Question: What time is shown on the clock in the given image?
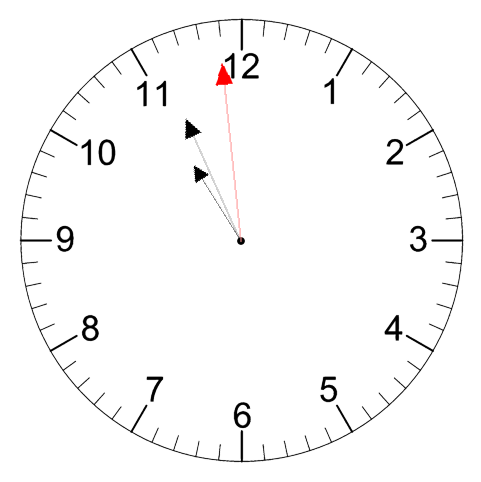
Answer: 10:55:59